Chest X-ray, PA view. Patient: 14 years old, sex M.
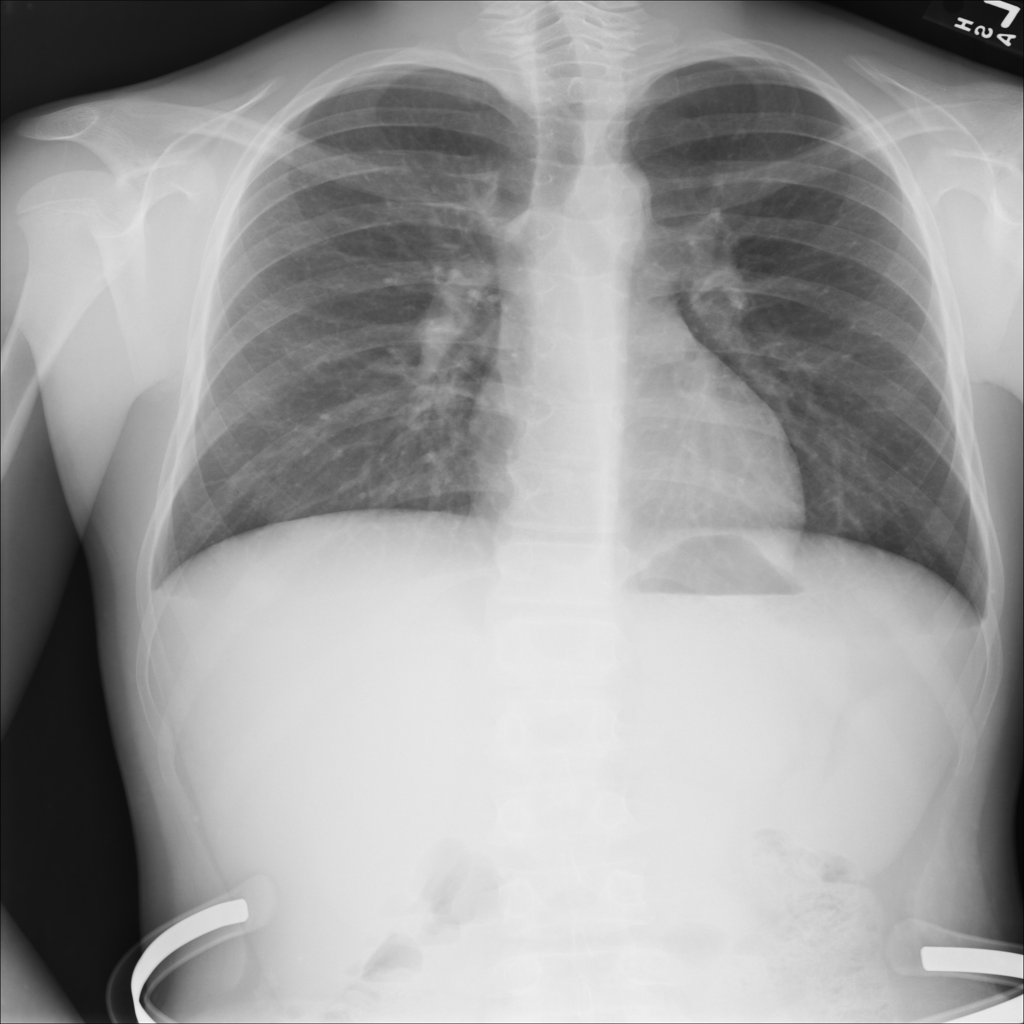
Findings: No Finding